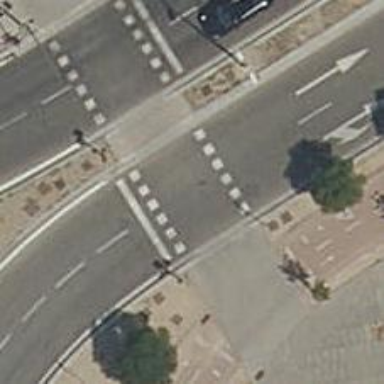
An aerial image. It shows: Road crossing with traffic signals.